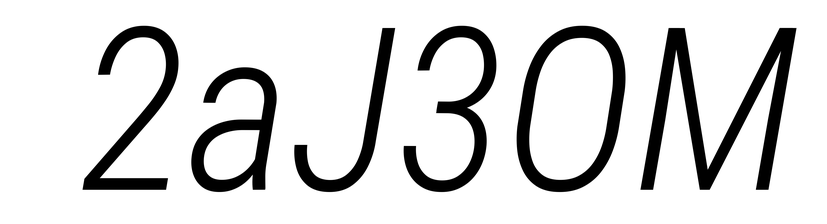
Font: Roboto-Italic_Condensed_Light_Italic